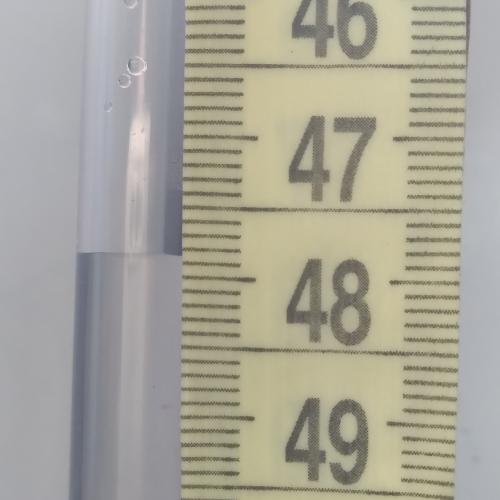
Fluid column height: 47.8 cm